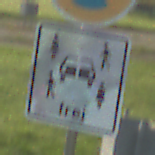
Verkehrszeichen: CarsharingfahrzeugeFrei
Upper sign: AbsolutesHalteverbot
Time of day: SunriseSunset
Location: Outdoor (Special)
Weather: Clear
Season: NotSpecified
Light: Natural